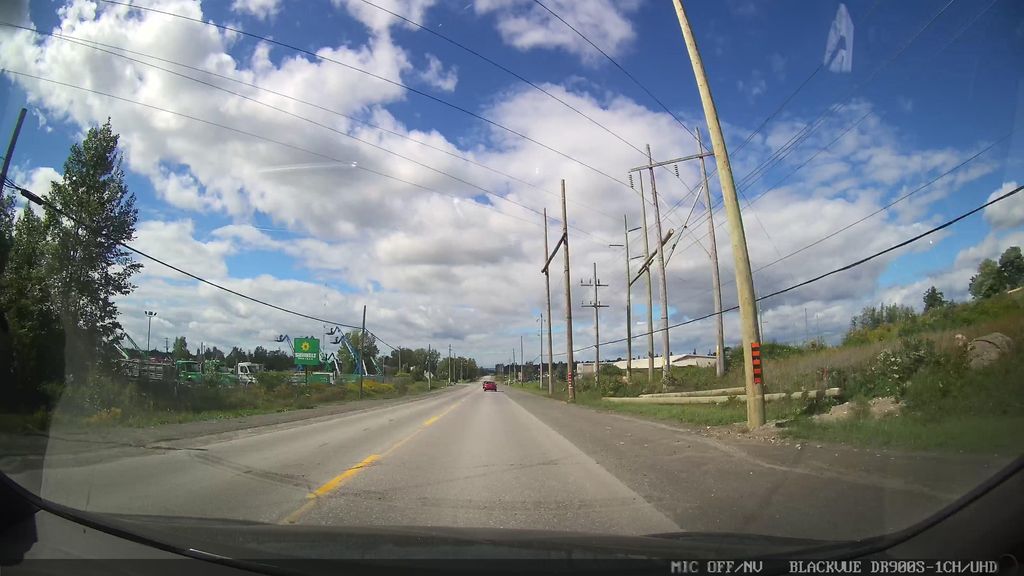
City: ottawa-gatineau